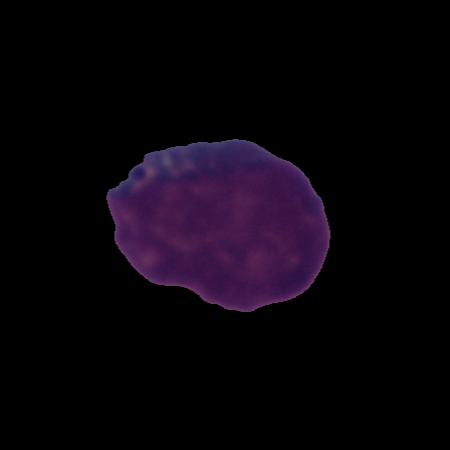
Label: cancer